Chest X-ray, AP view. Patient: 43 years old, sex F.
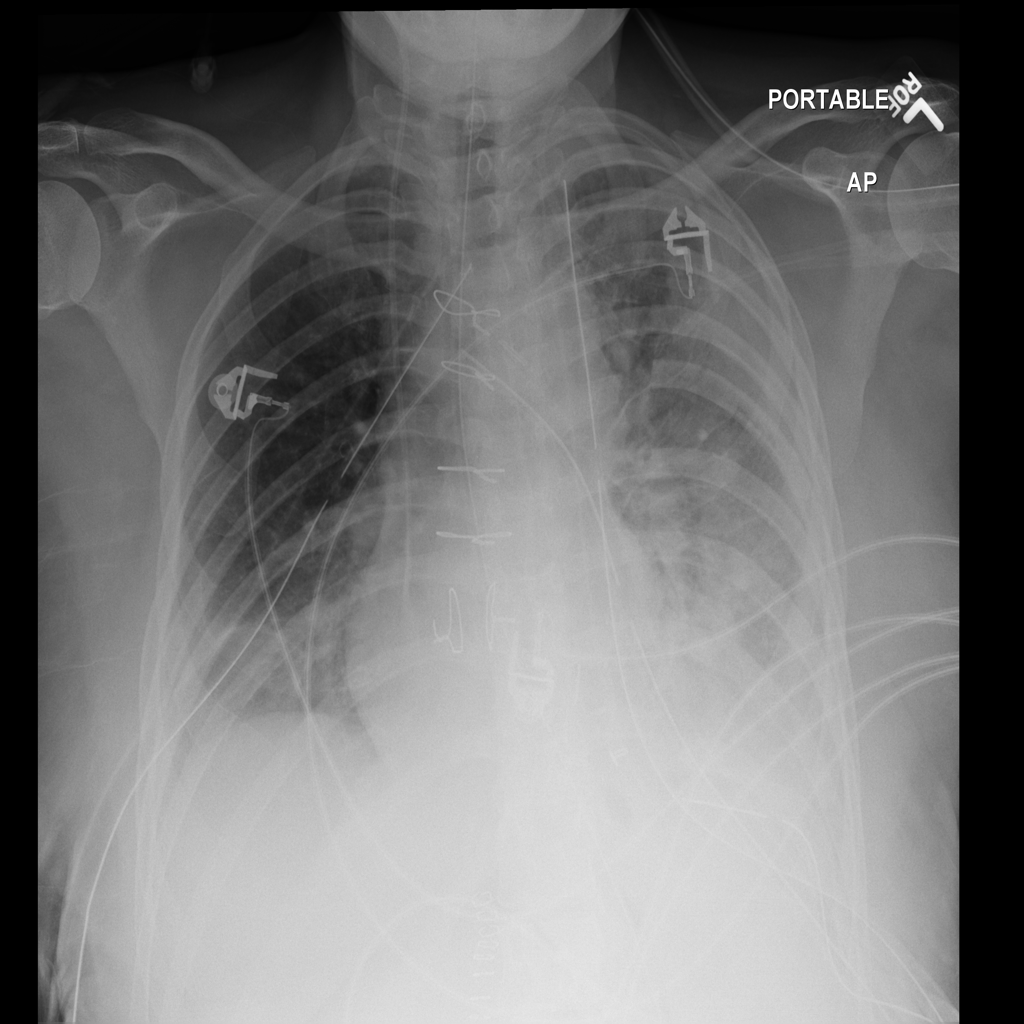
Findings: Effusion